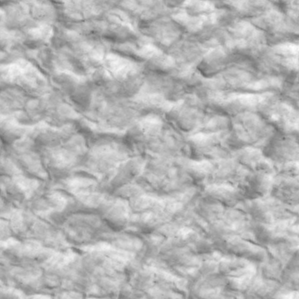
Label: non_frost